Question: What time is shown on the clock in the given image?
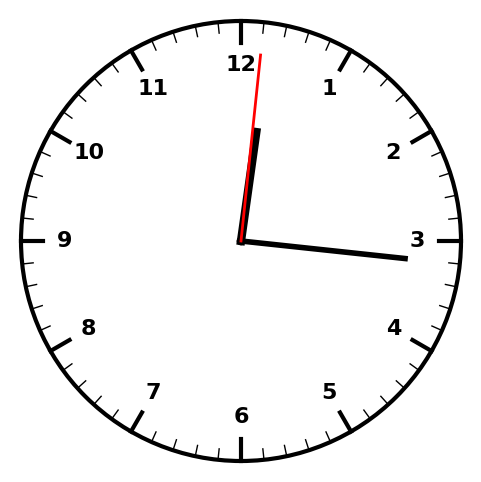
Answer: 12:16:01